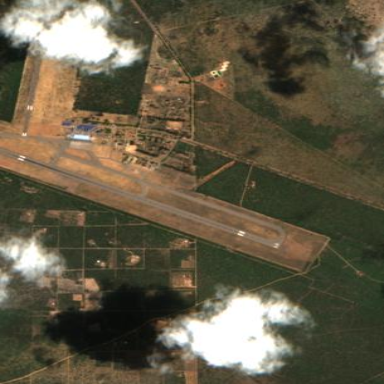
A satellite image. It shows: View of runway in airport.